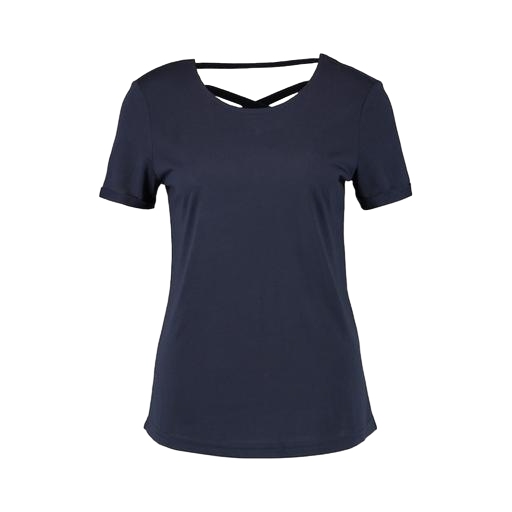
blue open-back jersey t-shirt, blue nly t-shirt, blue bow-back top deep navy, white background